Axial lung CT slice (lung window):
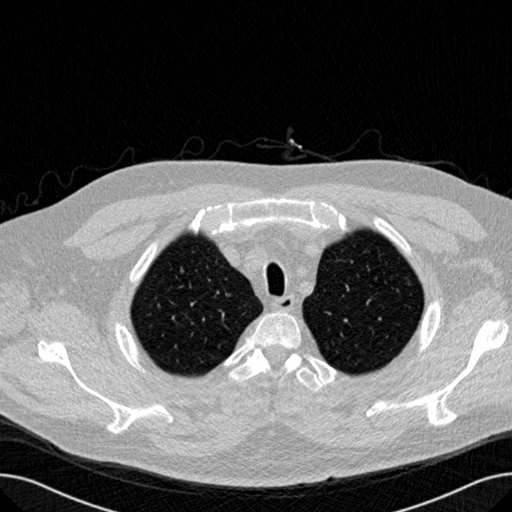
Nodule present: no